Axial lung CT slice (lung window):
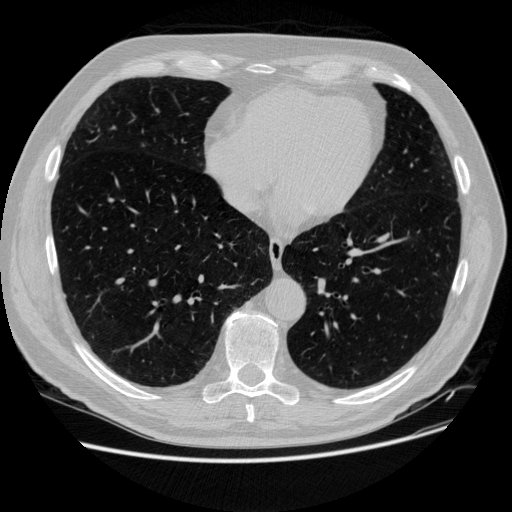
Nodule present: no